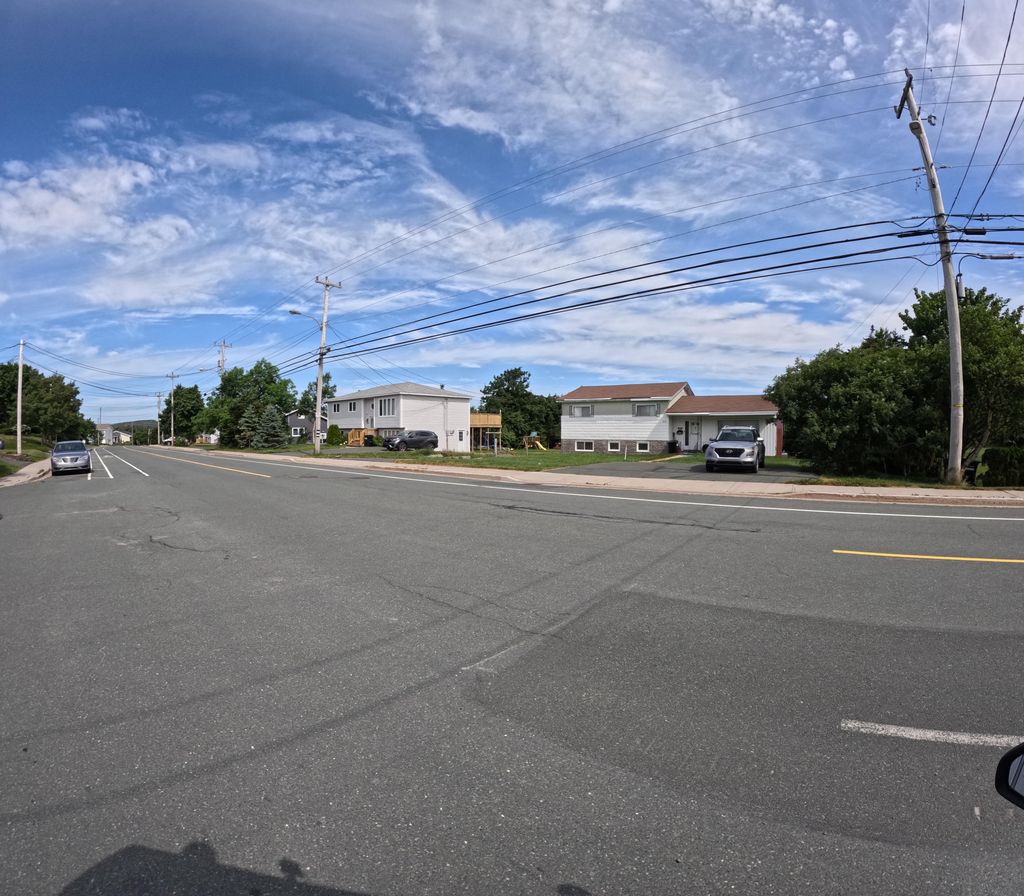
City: st_johns